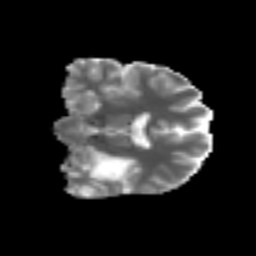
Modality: MD
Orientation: coronal
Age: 39
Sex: male
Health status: ill
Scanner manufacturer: siemens
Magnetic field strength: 3 T
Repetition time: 8.7 s
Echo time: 0.11 s